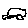
Label: car